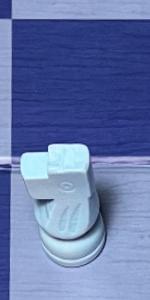
Label: Knight_White